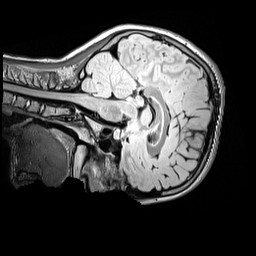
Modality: FLAIR
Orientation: sagittal
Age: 13
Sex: female
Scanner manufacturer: siemens
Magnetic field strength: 3 T
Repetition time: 5 s
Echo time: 0.388 s